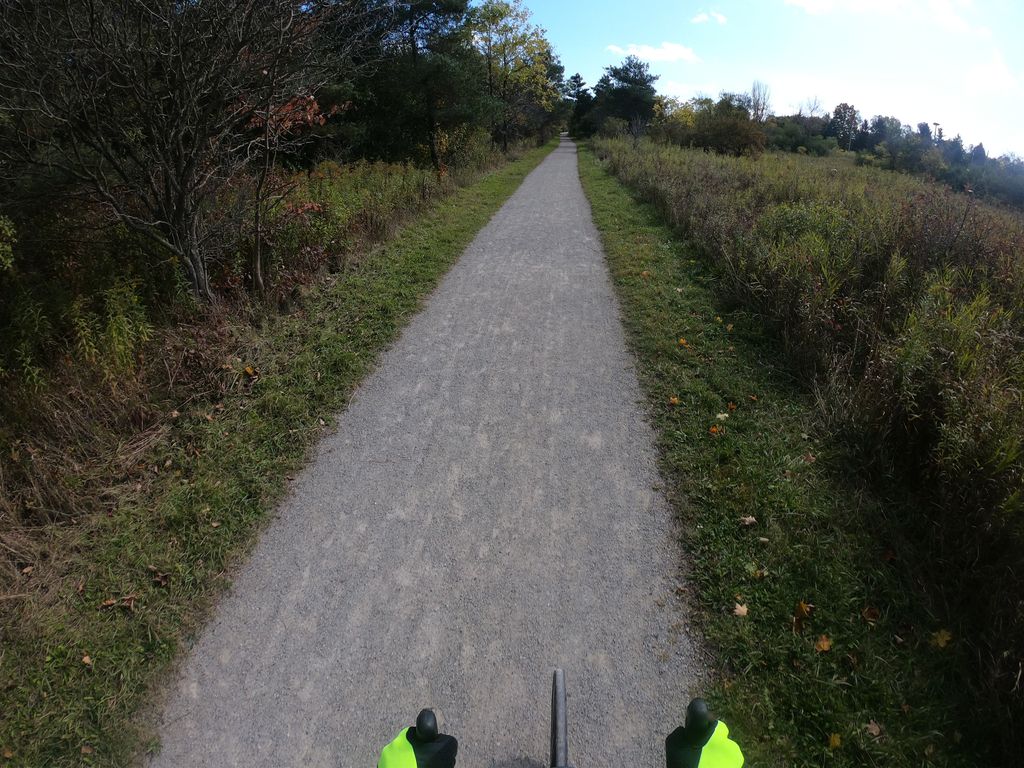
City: kitchener-waterloo